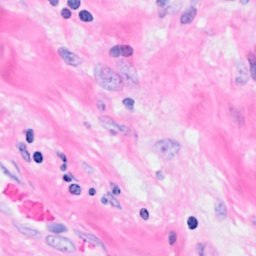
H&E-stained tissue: Breast